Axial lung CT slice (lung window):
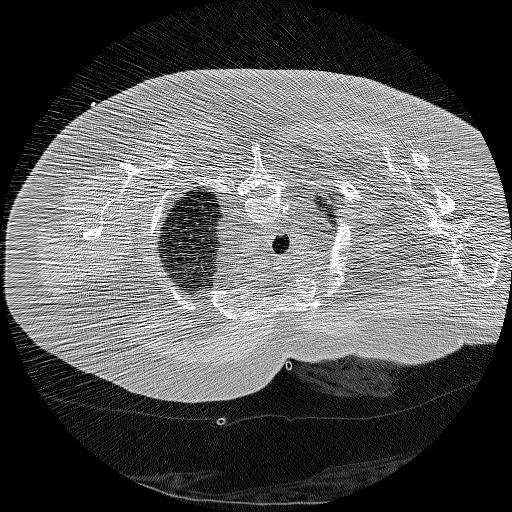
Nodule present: yes
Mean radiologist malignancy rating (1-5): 5